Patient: sex M, age 36
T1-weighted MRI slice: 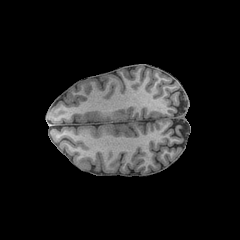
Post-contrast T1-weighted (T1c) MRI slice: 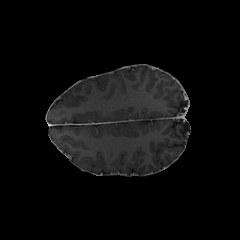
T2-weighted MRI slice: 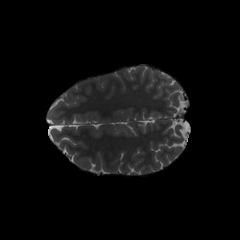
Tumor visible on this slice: no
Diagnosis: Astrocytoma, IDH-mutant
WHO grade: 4